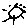
Label: sun